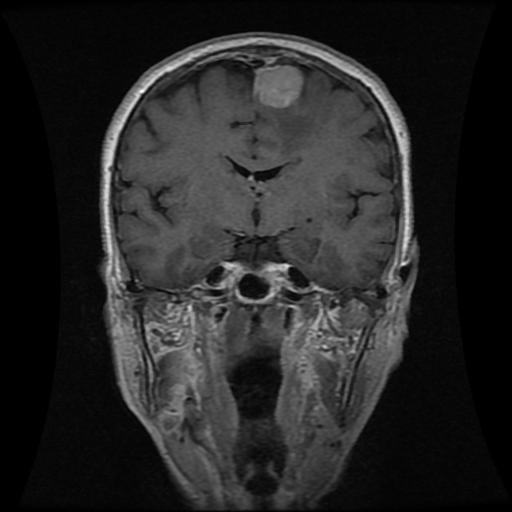
Label: meningioma